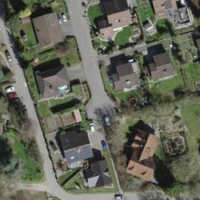
EUNIS habitat code: 54
Species observed at this site:
Allium ursinum
Lamium galeobdolon